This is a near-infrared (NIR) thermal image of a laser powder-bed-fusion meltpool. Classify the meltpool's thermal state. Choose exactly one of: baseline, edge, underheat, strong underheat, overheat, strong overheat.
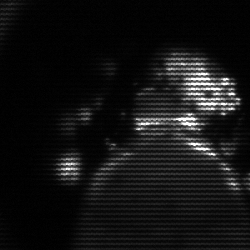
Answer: baseline